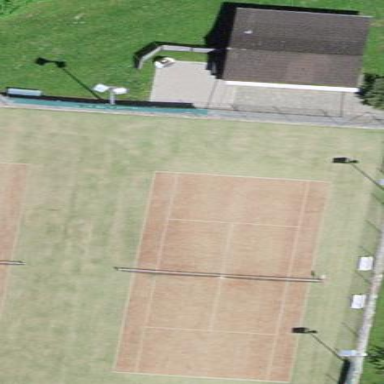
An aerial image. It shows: Tennis court on pitch designated for leisure land.